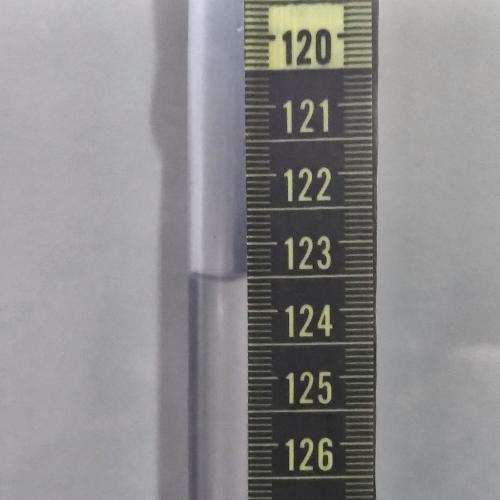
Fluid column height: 123.5 cm